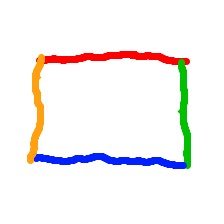
Shape: rectangle